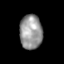
Tissue: skin
Cell type: Epithelial cells
Senescence score: 0.9191
Nuclear area (px): 764
Mean DAPI intensity: 150.177